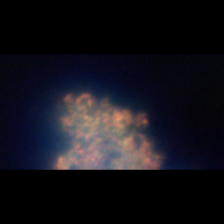
Taxon: Unknown_detritus
Group: Unknown